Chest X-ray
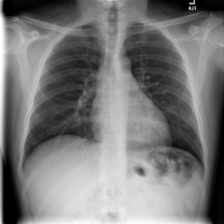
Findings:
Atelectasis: negative
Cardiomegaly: negative
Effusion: negative
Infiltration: negative
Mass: negative
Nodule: negative
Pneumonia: negative
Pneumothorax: negative
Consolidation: negative
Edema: negative
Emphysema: negative
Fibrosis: negative
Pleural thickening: negative
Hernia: negative